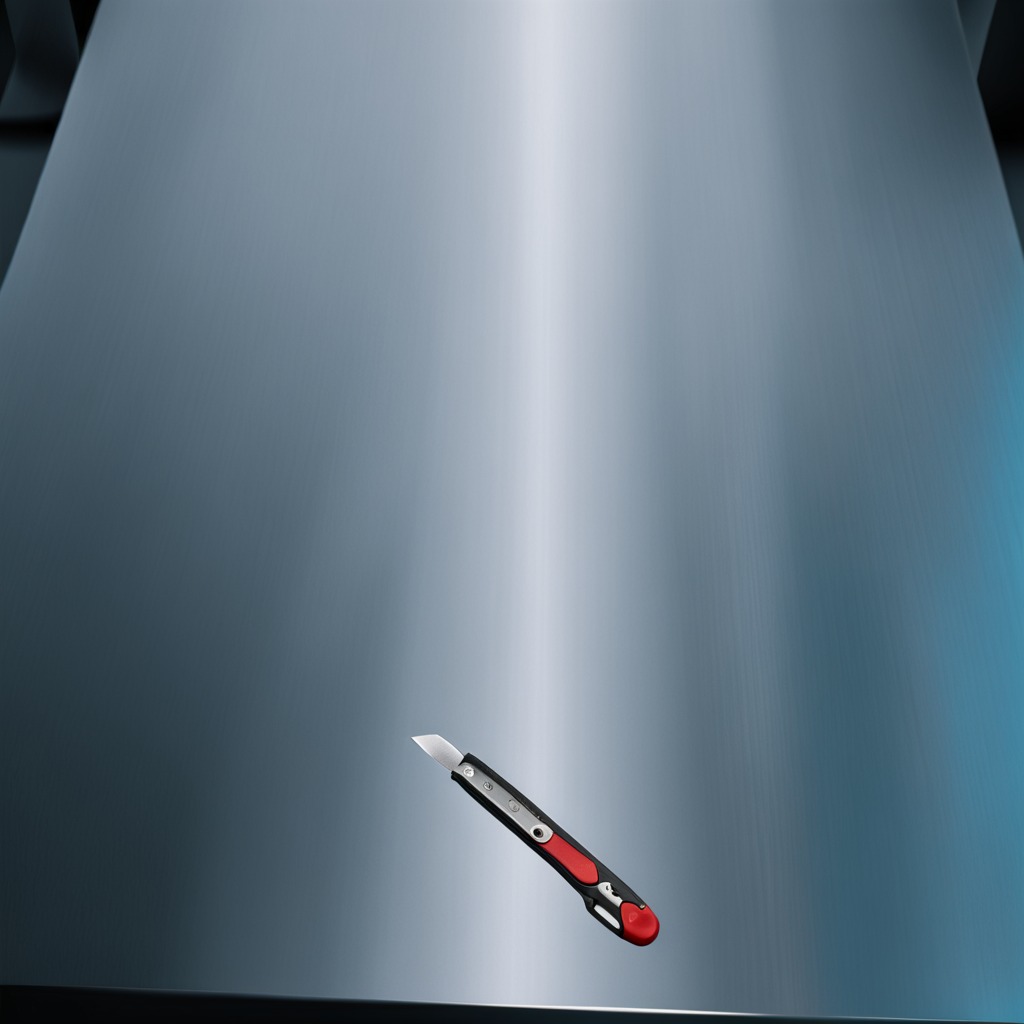
A utility knife lying on the metal table in a machine shop under fluorescent lights.